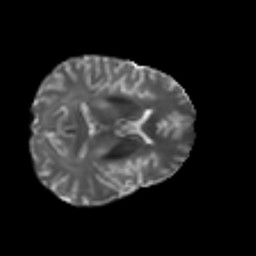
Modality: T2w
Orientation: axial
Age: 44
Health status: ill
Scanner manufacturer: philips
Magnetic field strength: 3 T
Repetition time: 9 s
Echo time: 0.127 s